Interaction volume radius: 10 \u00c5
Interaction volume height: 25 \u00c5
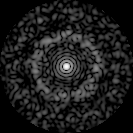
Disorder parameter: 0.8317